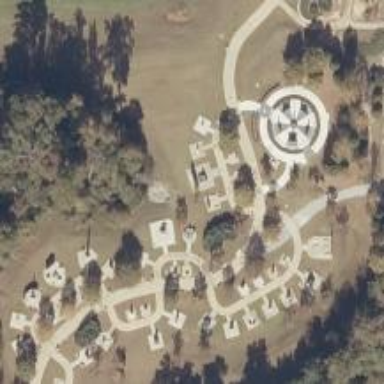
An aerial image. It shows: Historic memorial.